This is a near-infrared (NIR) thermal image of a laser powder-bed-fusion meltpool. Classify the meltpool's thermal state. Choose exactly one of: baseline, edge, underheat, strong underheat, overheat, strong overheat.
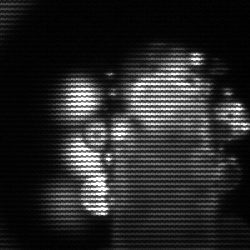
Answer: strong underheat